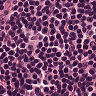
Metastatic tissue present: no